Field crop: tomato
Growth stage: 1
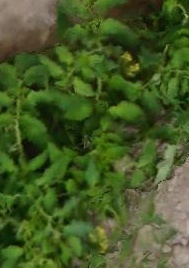
Species: tomato